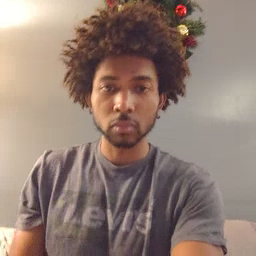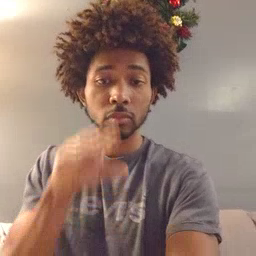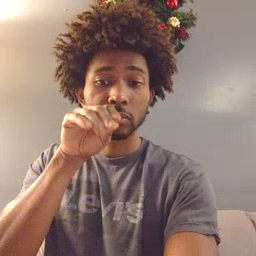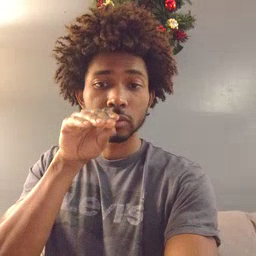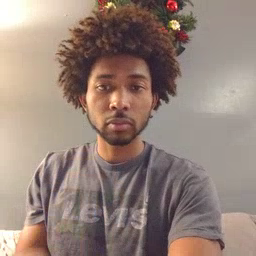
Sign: goose